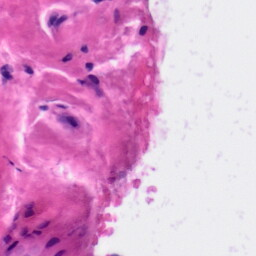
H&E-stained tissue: Skin